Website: lowes
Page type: billing-address
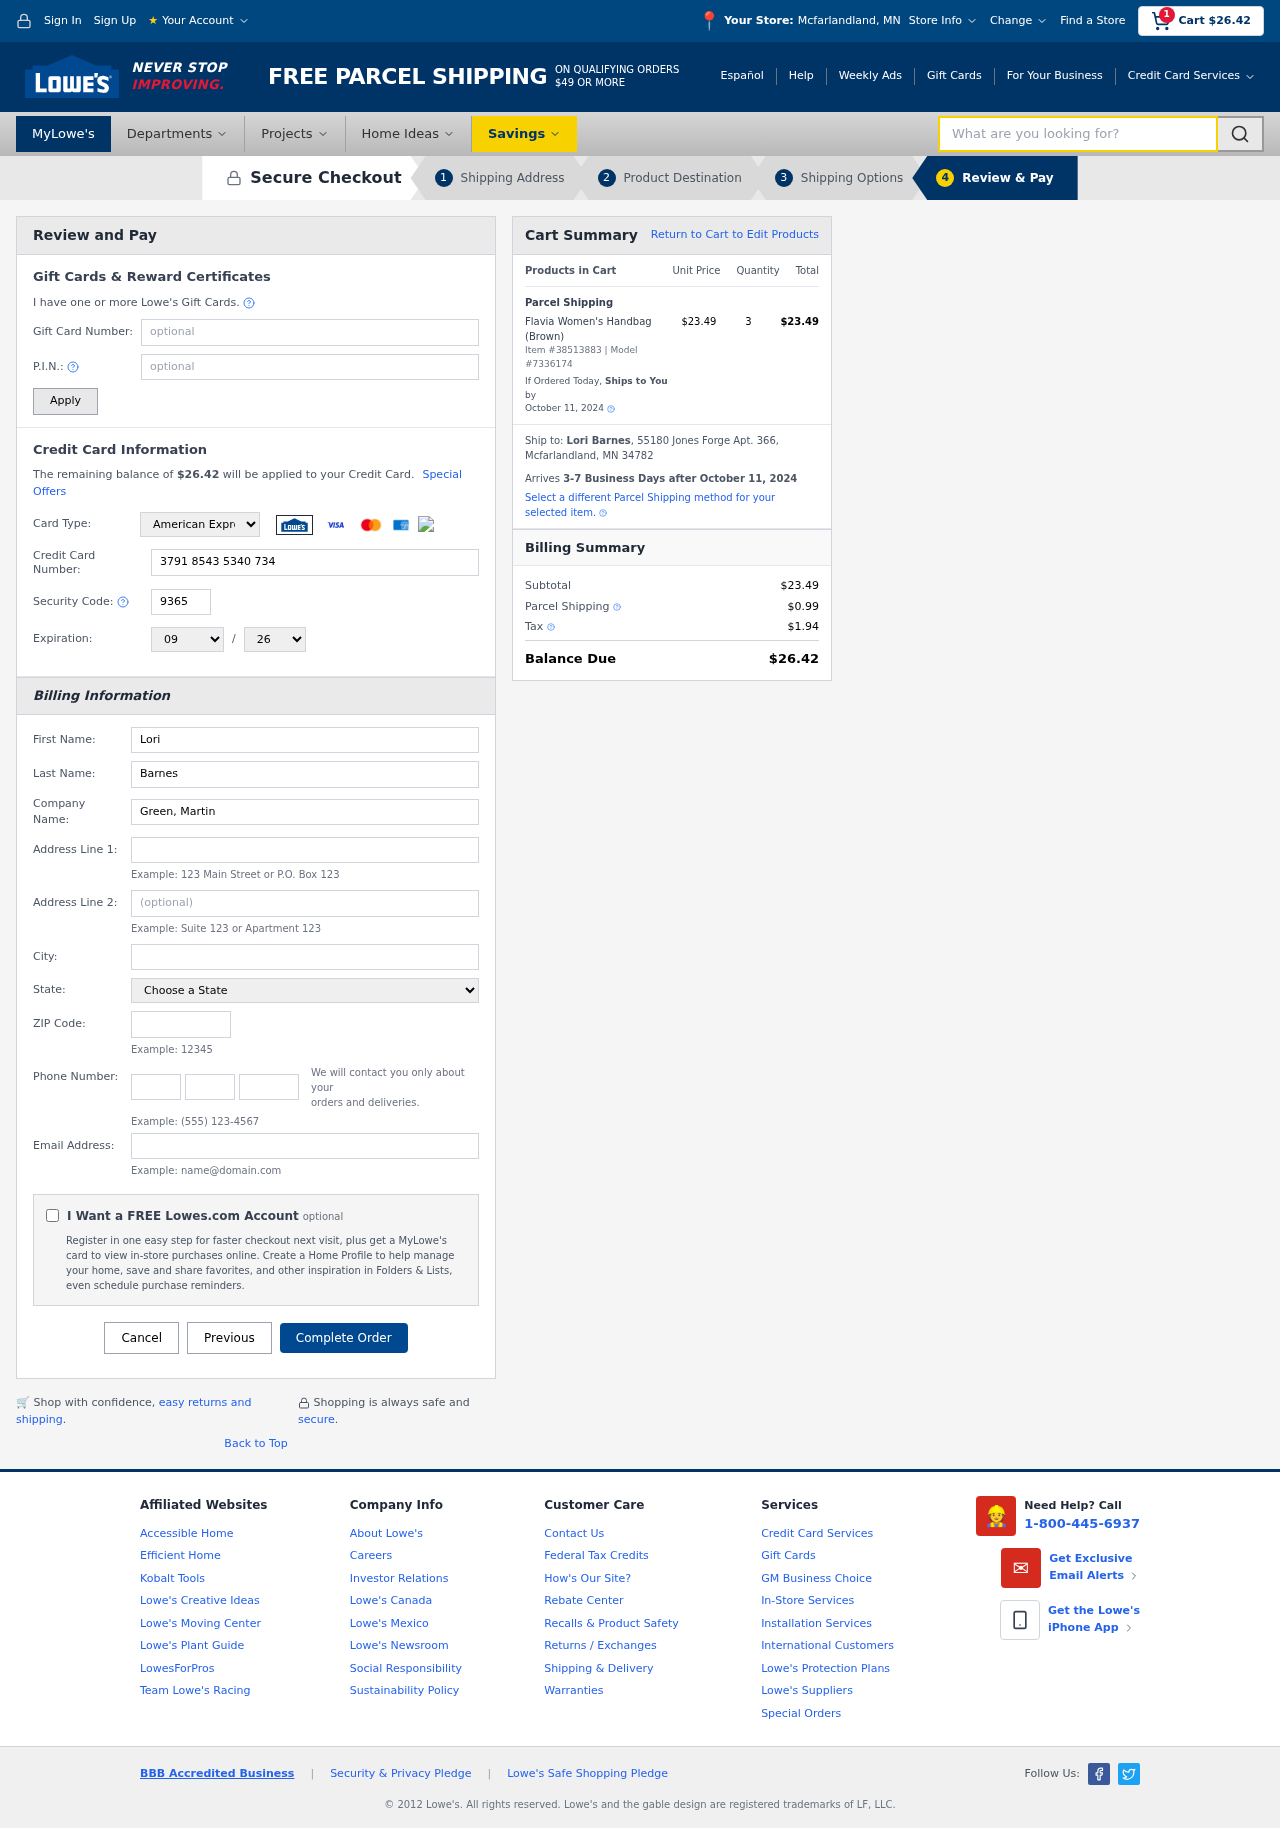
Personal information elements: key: PII_CARD_CVV
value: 9365
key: PII_CARD_EXPIRY_MONTH
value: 09
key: PII_CARD_EXPIRY_YEAR
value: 26
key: PII_CARD_NUMBER
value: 3791 8543 5340 734
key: PII_CARD_TYPE
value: American Express
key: PII_CITY
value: Mcfarlandland
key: PII_CITY_STATE
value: Mcfarlandland, MN
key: PII_COMPANY
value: Green, Martin and Gibson
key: PII_EMAIL
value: loribarnes@yahoo.com
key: PII_FIRSTNAME
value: Lori
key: PII_FULLNAME
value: Lori Barnes
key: PII_LASTNAME
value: Barnes
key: PII_PHONE_AREA
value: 380
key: PII_PHONE_PREFIX
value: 460
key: PII_PHONE_SUFFIX
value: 0813
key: PII_POSTCODE
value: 34782
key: PII_STATE
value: Minnesota
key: PII_STREET
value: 55180 Jones Forge Apt. 366
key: PII_STREET2
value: Apt. 834
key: PII_CITY_STATE_ZIP
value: Mcfarlandland, MN 34782
Product elements: key: PRODUCT1_NAME
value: Flavia Women's Handbag (Brown)
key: PRODUCT1_PRICE
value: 23.49
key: PRODUCT1_QUANTITY
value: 3
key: PRODUCT_ITEM_NUMBER
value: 38513883
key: PRODUCT_MODEL_NUMBER
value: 7336174
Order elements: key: ORDER_SUBTOTAL
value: $26.42
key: ORDER_TOTAL
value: $26.42
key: ORDER_SHIPPING_DATE
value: October 11, 2024
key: ORDER_SUBTOTAL
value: $23.49
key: ORDER_DELIVERY_DATE
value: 3-7 Business Days after October 11, 2024
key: ORDER_SHIPPING_DATE2
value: October 11, 2024
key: ORDER_SUBTOTAL2
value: $23.49
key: ORDER_SHIPPING_COST
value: $0.99
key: ORDER_TAX
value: $1.94
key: ORDER_TOTAL2
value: $26.42
Search elements: key: HEADER_SEARCH
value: What are you looking for?